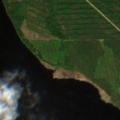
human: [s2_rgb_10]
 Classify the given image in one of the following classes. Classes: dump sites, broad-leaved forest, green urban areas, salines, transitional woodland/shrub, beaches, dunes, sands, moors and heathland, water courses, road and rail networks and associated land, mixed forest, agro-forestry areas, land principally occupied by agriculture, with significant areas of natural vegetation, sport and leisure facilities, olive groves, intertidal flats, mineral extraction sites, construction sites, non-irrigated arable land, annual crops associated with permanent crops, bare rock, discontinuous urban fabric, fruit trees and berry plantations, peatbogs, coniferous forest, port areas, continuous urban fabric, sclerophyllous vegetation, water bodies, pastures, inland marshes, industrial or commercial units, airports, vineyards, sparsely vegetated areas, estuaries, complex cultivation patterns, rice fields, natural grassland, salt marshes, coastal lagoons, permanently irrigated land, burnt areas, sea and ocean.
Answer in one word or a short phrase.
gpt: mixed forest, transitional woodland/shrub, water bodies